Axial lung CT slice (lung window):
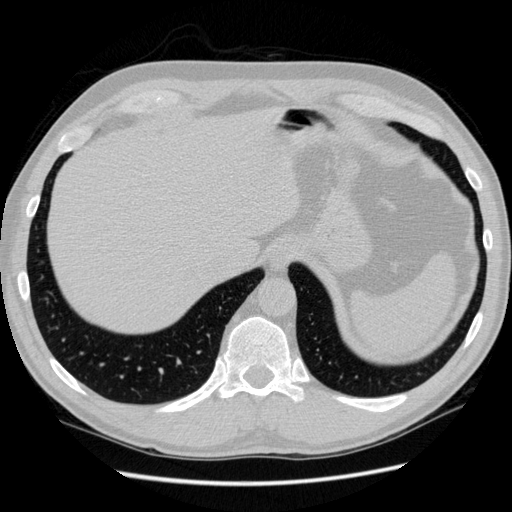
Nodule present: no